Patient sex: M
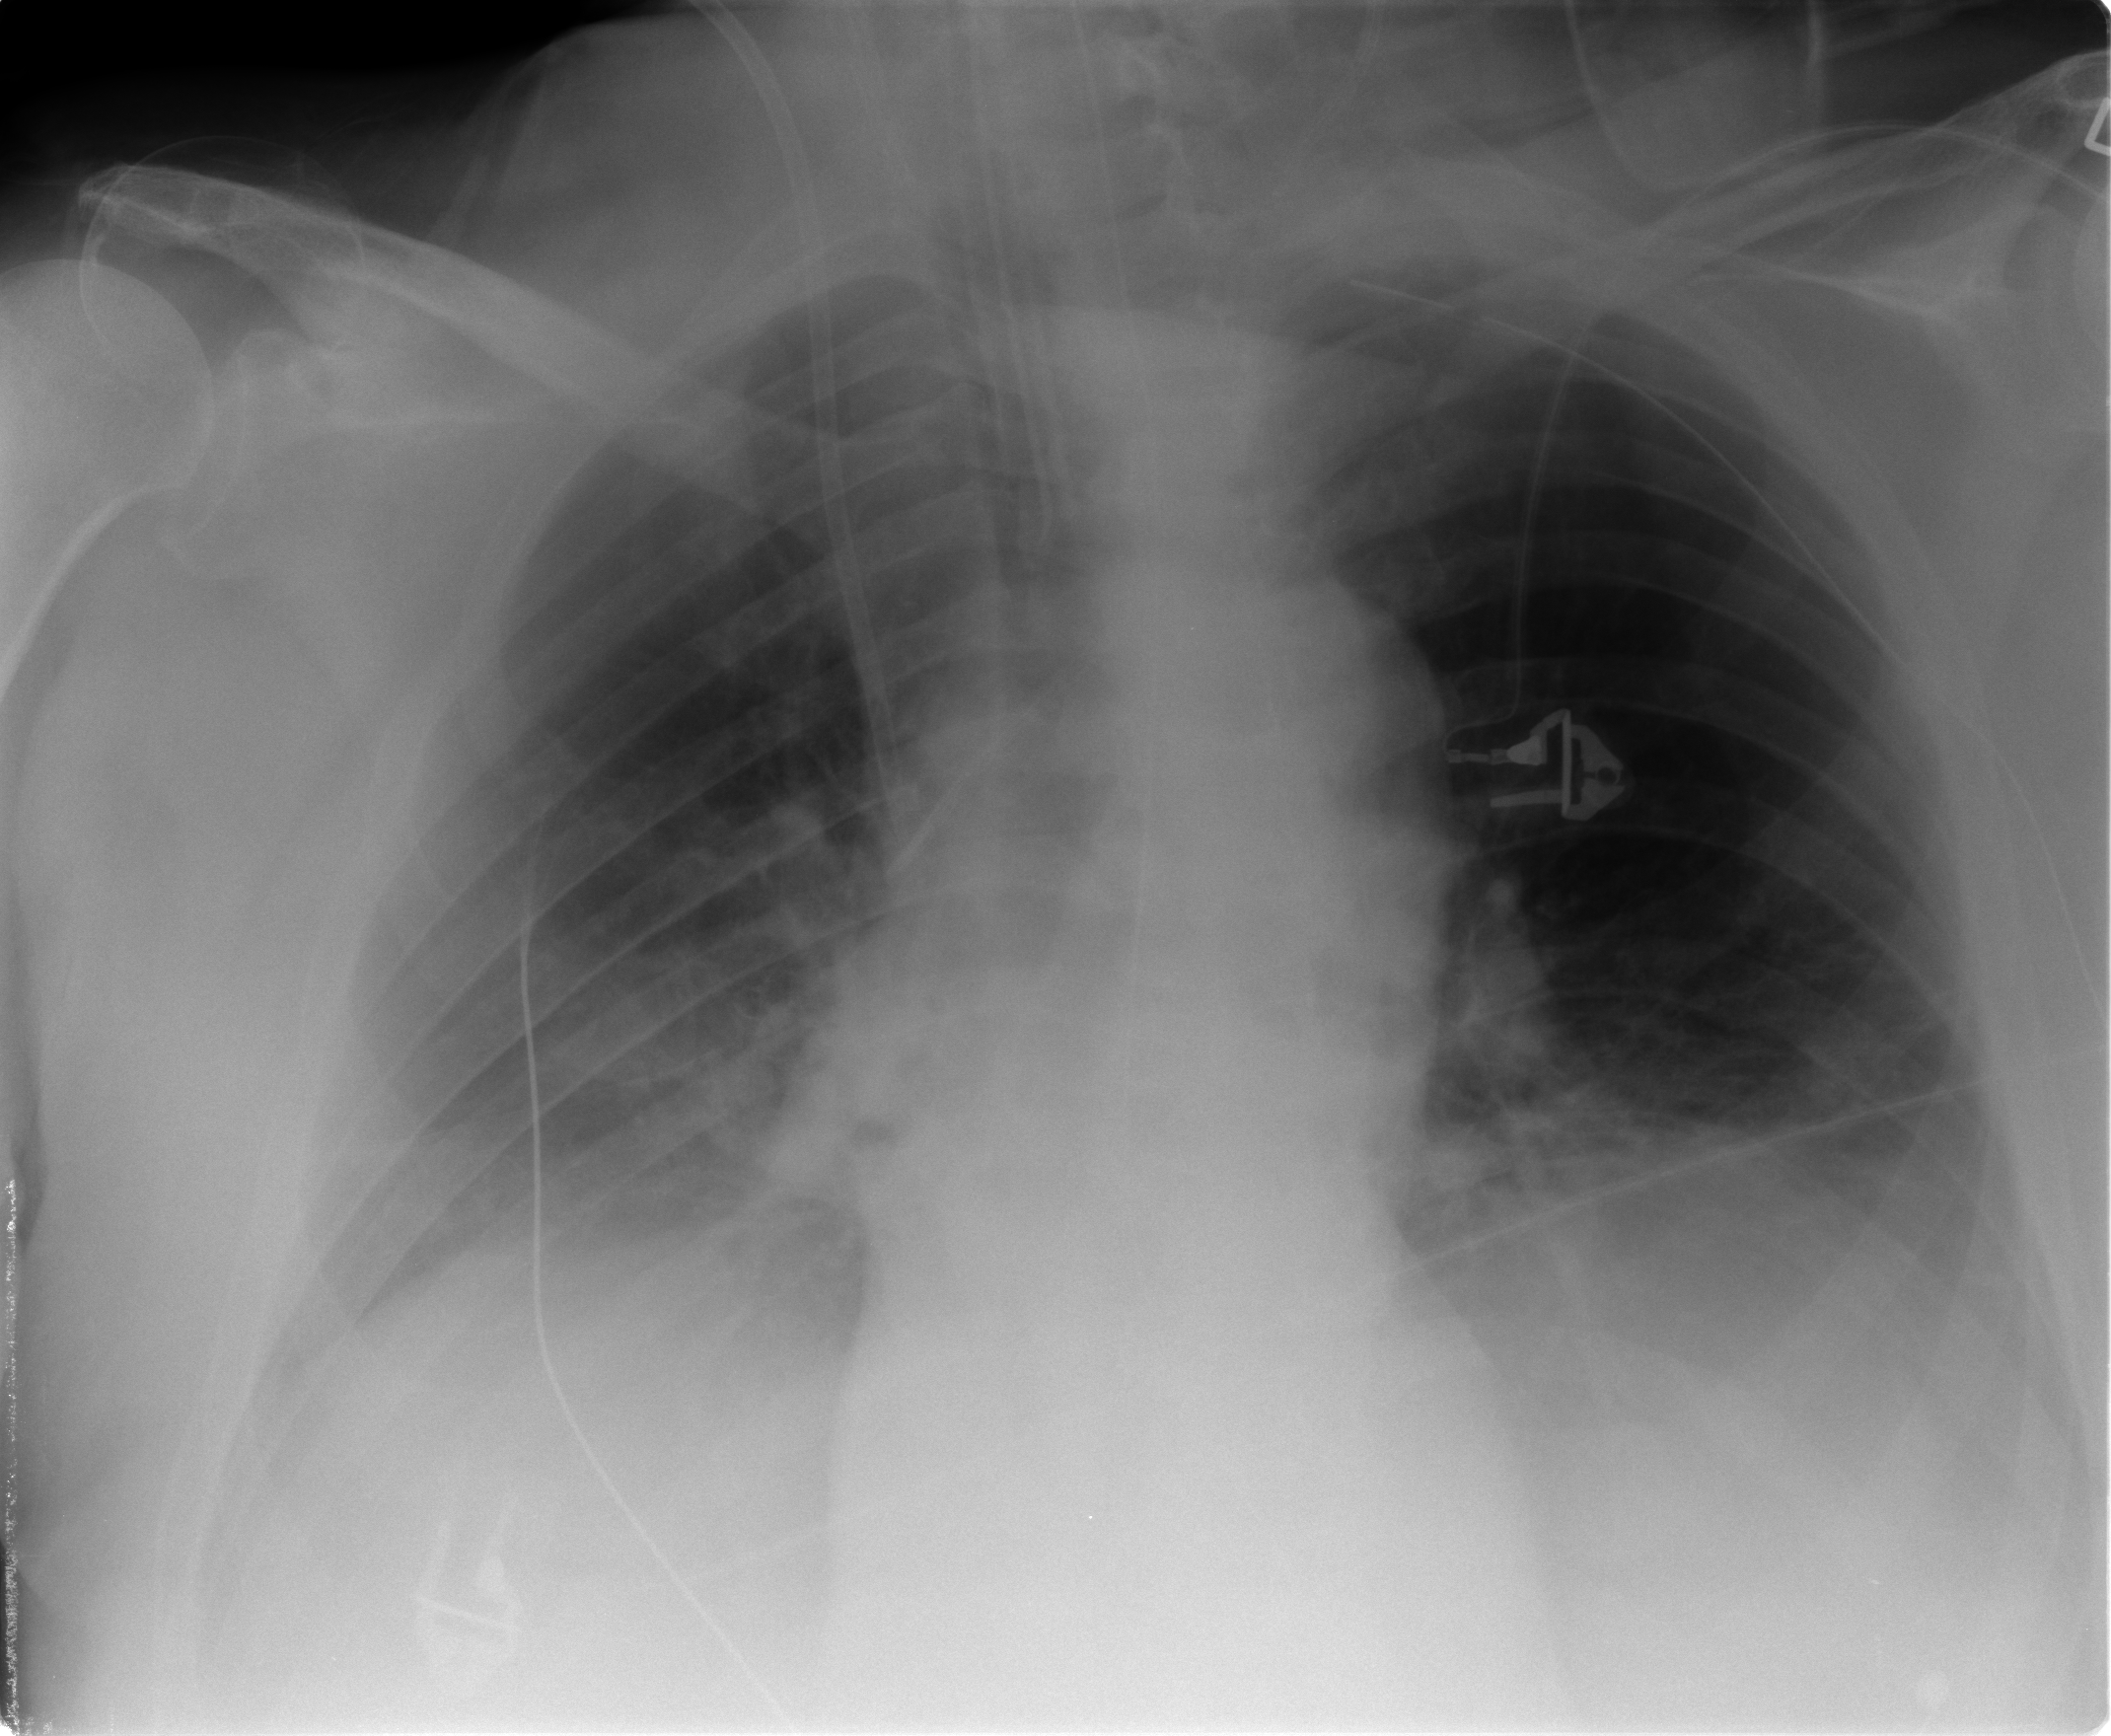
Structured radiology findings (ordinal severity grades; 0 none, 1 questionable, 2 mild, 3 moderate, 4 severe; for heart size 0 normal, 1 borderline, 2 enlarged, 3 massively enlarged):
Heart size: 0
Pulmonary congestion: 3
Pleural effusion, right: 2
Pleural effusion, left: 2
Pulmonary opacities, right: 3
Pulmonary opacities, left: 1
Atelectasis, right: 2
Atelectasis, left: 2